Question: In my asp page, i want to show a popup window whenever user clicks the button.The popup window contains one text box and submit button for getting the filepath from the user.
for example : i want a popup like this in stackoverflow site...

Please hele me to get this...
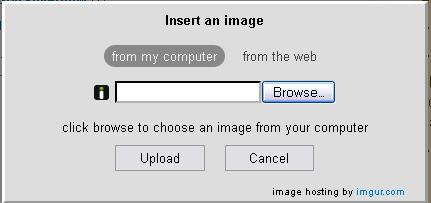
Answer: Here is a <URL>.Customize it to suit your needs.Let me know if need further help.
I have added a link which will display the popup on click.
After that the popup div is the actual popup , the popup div contains another div , just to hold the contents , in this case textbox and buttons.Here is the Html part.
'''
<a id="popuplink" href="#">Click Me</a>
<div id="popup">
<div id="content">
<input type="text"/><input type="Button" value="Browse..."/>
<input id="popupclose" type="Button" value="Close"/>
</div>
</div>
'''
Here is CSS:
'''
#popup
{
display:none;
position:fixed;
width:250px;
height: 150px;
top: 50%;
left: 50%;
margin-left:-155px;
margin-top:-110px;
border:5px solid red;
background-color:#DEDFDE;
padding:30px;
z-index:102;
font-family:Verdana;
font-size:10pt;
border-radius:10px;
-webkit-border-radius:20px;
-moz-border-radius:20px;
font-weight:bold;
}
#content
{
height:auto;
width:250px;
margin:60px auto;
}
#popupclose
{
margin:35px 0 0 80px;
width:50px;
}
'''
To get the value of the textbox check <URL>
To call the javascript function on click of Asp.Net Button , try doing something like this.
Create a function which will show the popup.
'''
function ShowPopUp()
{
$('#popup').show("slow");
}
'''
And on button click try this,
'''
ClientScript.RegisterStartupScript(GetType(), "popup", "ShowPopUp()", true);
'''
<URL>